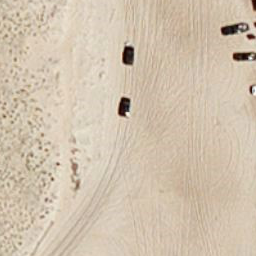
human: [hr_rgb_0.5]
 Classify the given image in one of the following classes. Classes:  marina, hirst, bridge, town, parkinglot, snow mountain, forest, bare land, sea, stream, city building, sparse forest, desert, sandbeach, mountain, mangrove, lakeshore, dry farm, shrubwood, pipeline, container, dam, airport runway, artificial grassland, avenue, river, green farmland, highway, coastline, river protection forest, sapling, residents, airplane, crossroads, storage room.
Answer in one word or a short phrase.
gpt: sandbeach